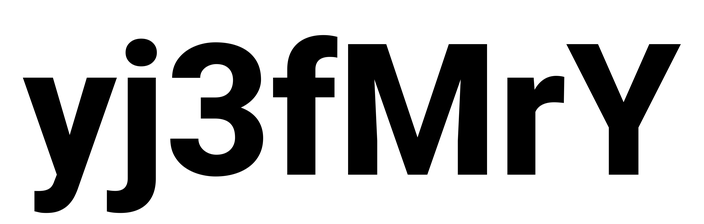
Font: Roboto_ExtraBold